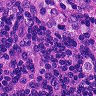
Metastatic tissue present: no